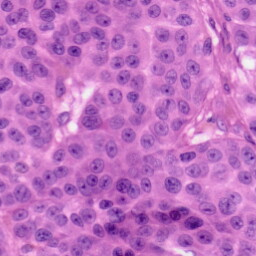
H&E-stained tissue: Skin